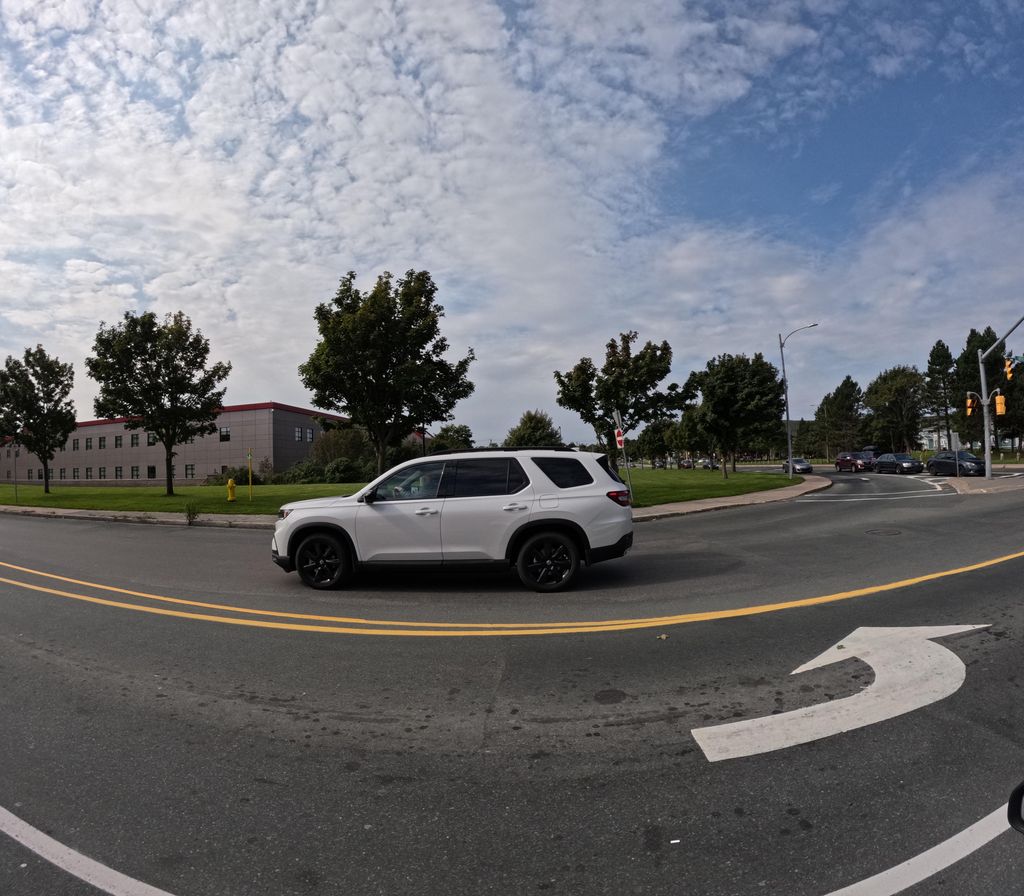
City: st_johns